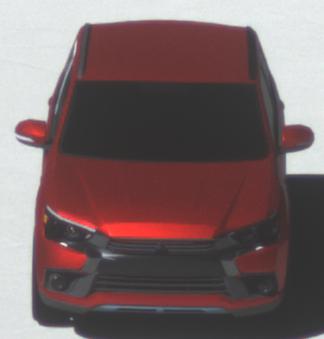
Make: Mitsubishi
Model: Outlander 2.0 Plug-In Hybrid
Detailed model: Outlander (III) Plug-In Hybrid
Model produced from: 2015/10
Model produced until: 2018/08
Doors: 5
Color: red
Road condition: dry road
Daytime: midday
Contrast: high contrast